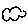
Label: cloud